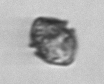
Label: Kryptoperidinium_triquetrum